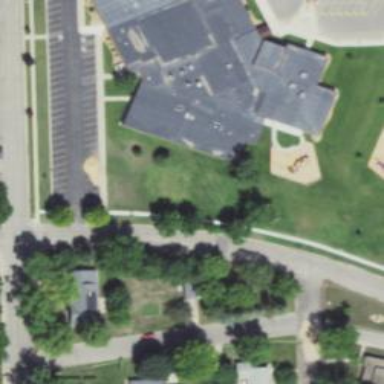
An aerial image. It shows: School.